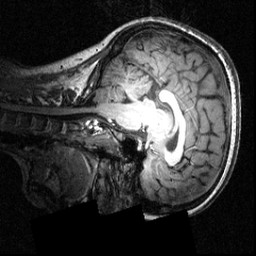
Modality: T1w
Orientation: sagittal
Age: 20
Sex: female
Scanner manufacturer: siemens
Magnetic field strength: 3.951 T
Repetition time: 1.5 s
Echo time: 0.00335 s